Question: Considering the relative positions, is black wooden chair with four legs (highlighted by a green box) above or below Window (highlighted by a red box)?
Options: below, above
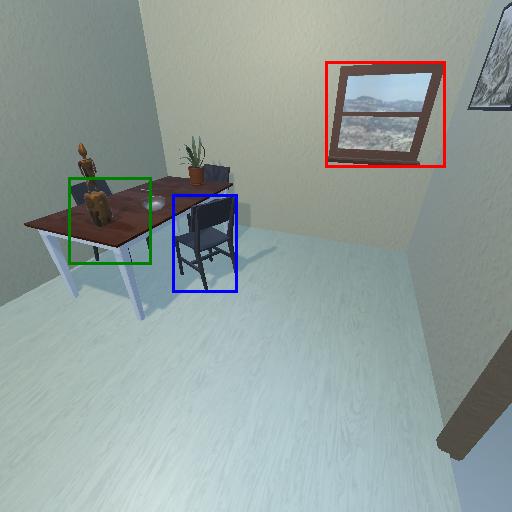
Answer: below